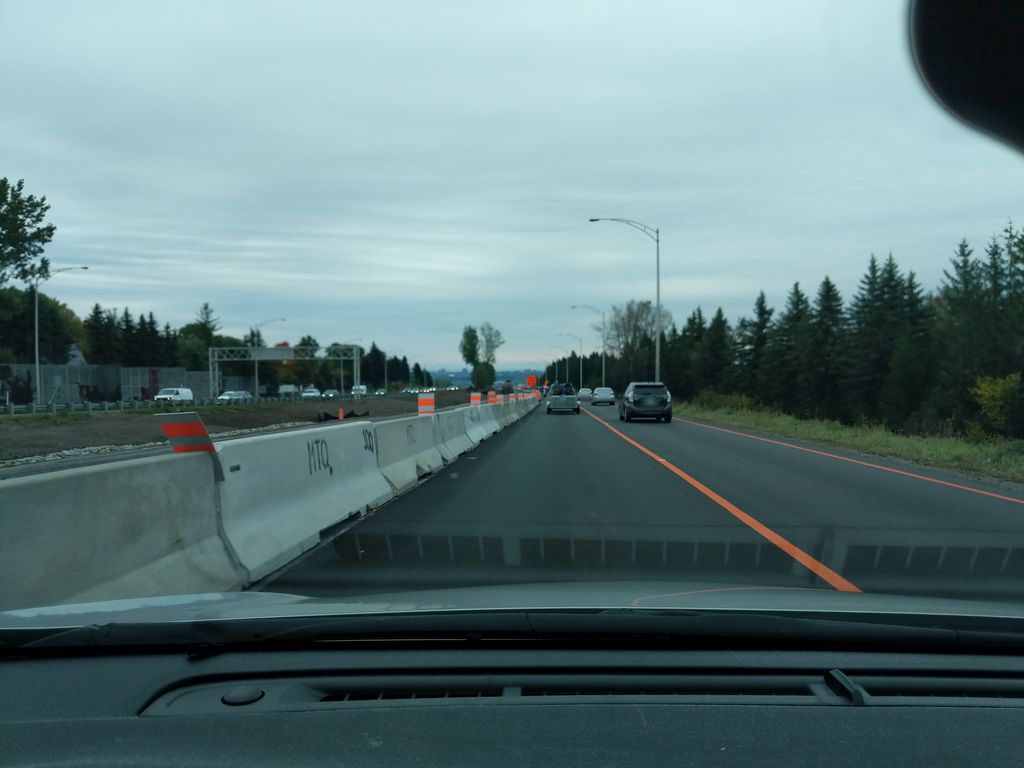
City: quebec_city